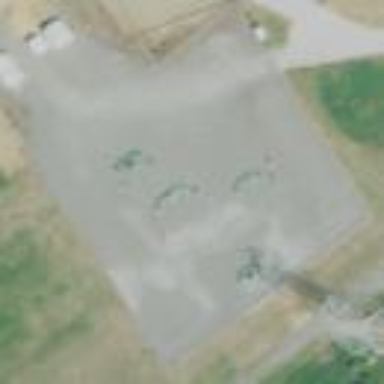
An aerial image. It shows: Valve group substation.